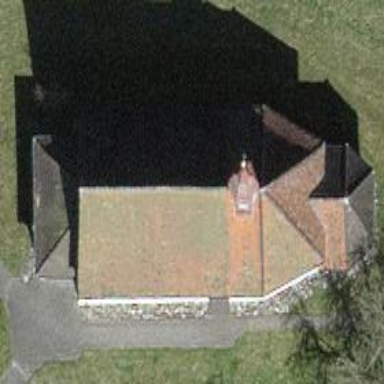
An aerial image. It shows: Chapel that serves as place of worship.